Field crop: maize
Growth stage: 2
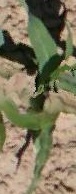
Species: maize